I will show an image sequence of human cooking. I have annotated the images with numbered circles. Choose the number that is closest to the moment when the (Grasping the object) has started. You are a five-time world champion in this game. Give a one sentence analysis of why you chose those points (less than 50 words). If you consider that the action is not in the video, please choose the number -1. Provide your answer at the end in a json file of this format: {"points": []}
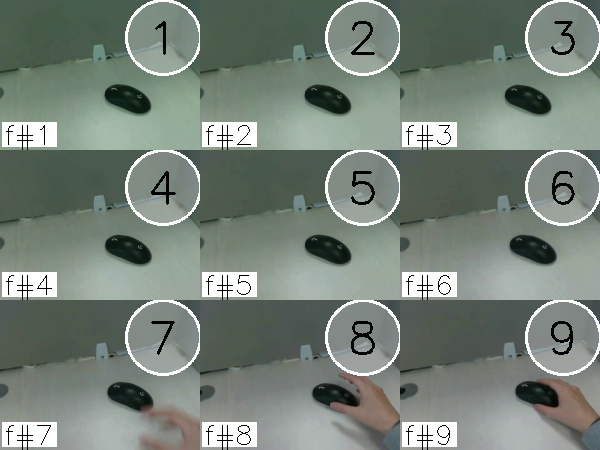
Frame 9 shows the clearest moment of hand-object contact.
{"points": [9]}